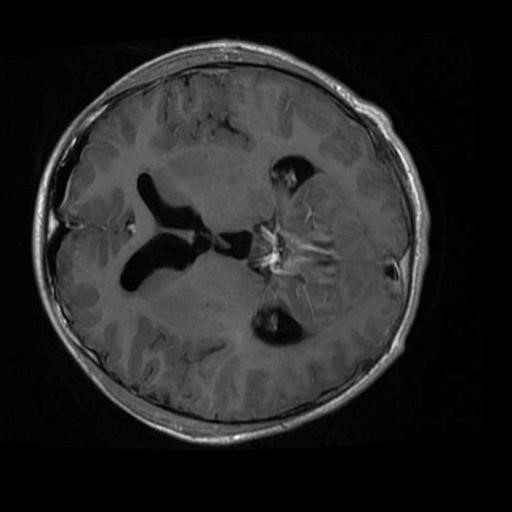
Label: brain_glioma